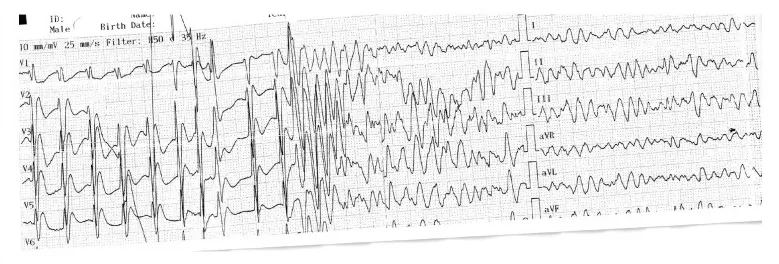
A eletrocardiografia realizada no momento da admissao mostra que houve desenvolvimento de fibrilacao ventricular.
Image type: electrography (ekg)